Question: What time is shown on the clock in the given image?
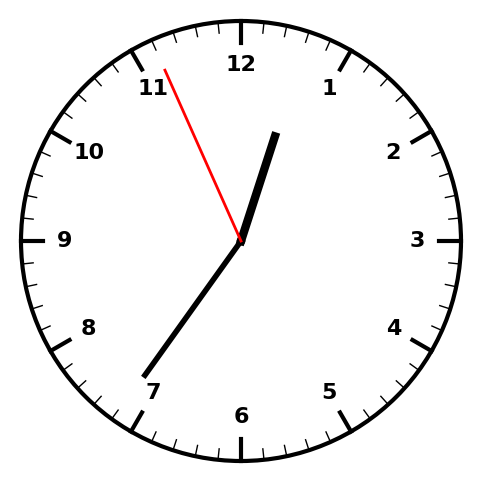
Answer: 12:35:56